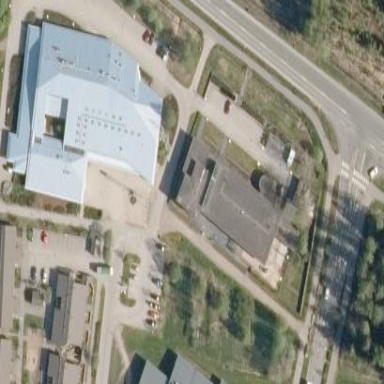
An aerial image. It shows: Building that is place of worship.